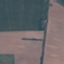
Land use / land cover: AnnualCrop